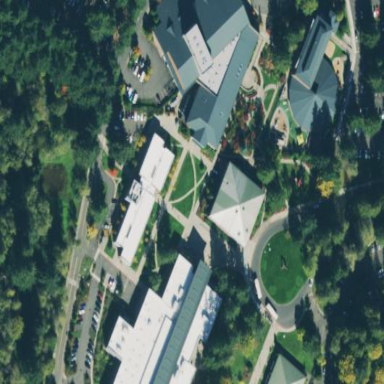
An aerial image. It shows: College building.